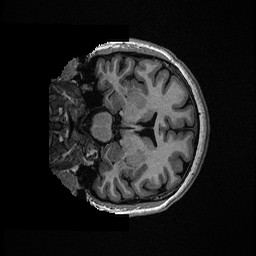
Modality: T1w
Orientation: coronal
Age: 30
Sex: female
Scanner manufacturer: ge
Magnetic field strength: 3 T
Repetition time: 0.006952 s
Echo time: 0.00292 s